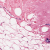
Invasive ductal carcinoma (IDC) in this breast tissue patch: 0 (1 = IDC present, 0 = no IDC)